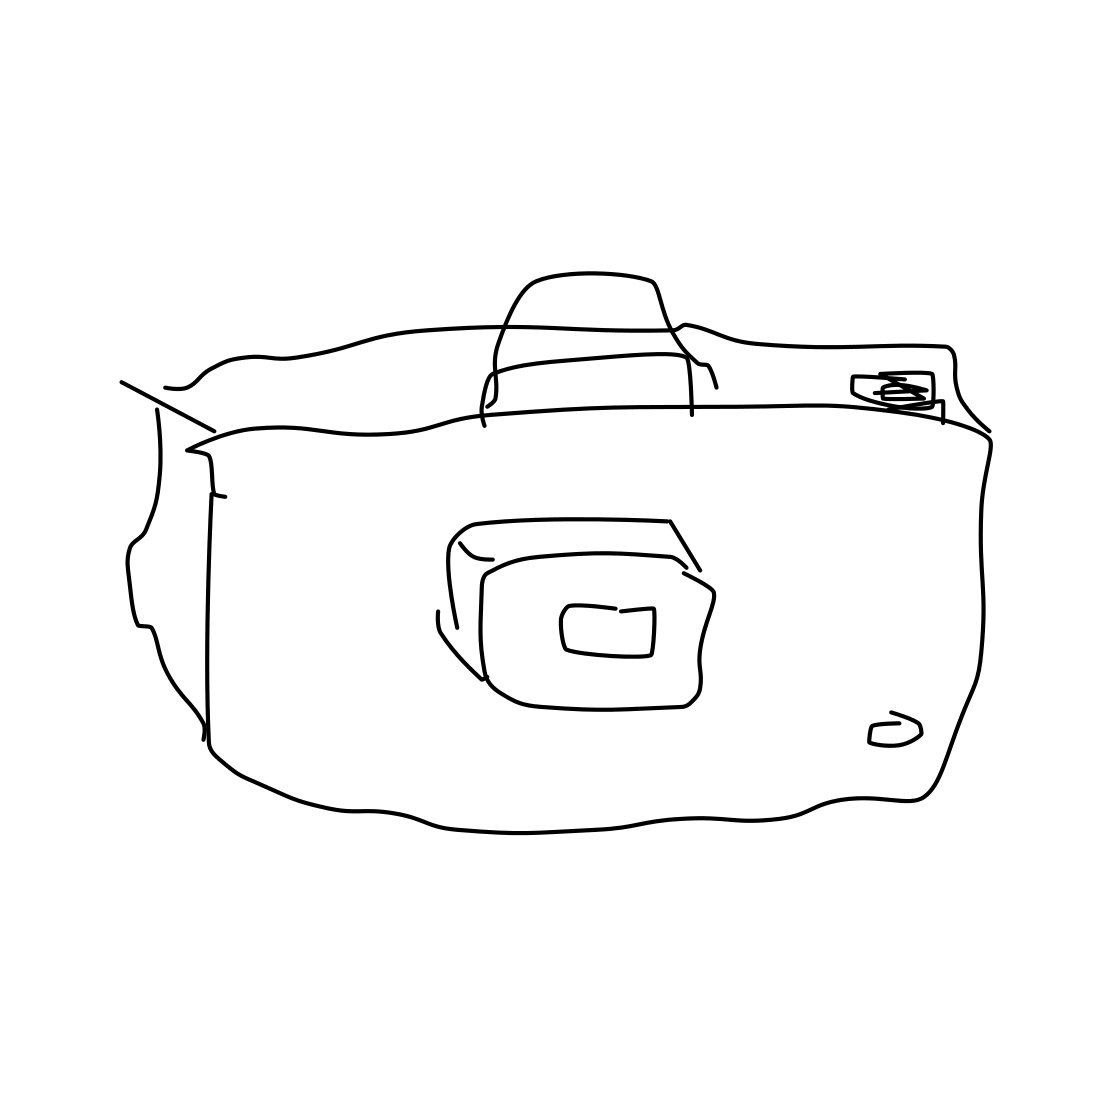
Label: camera